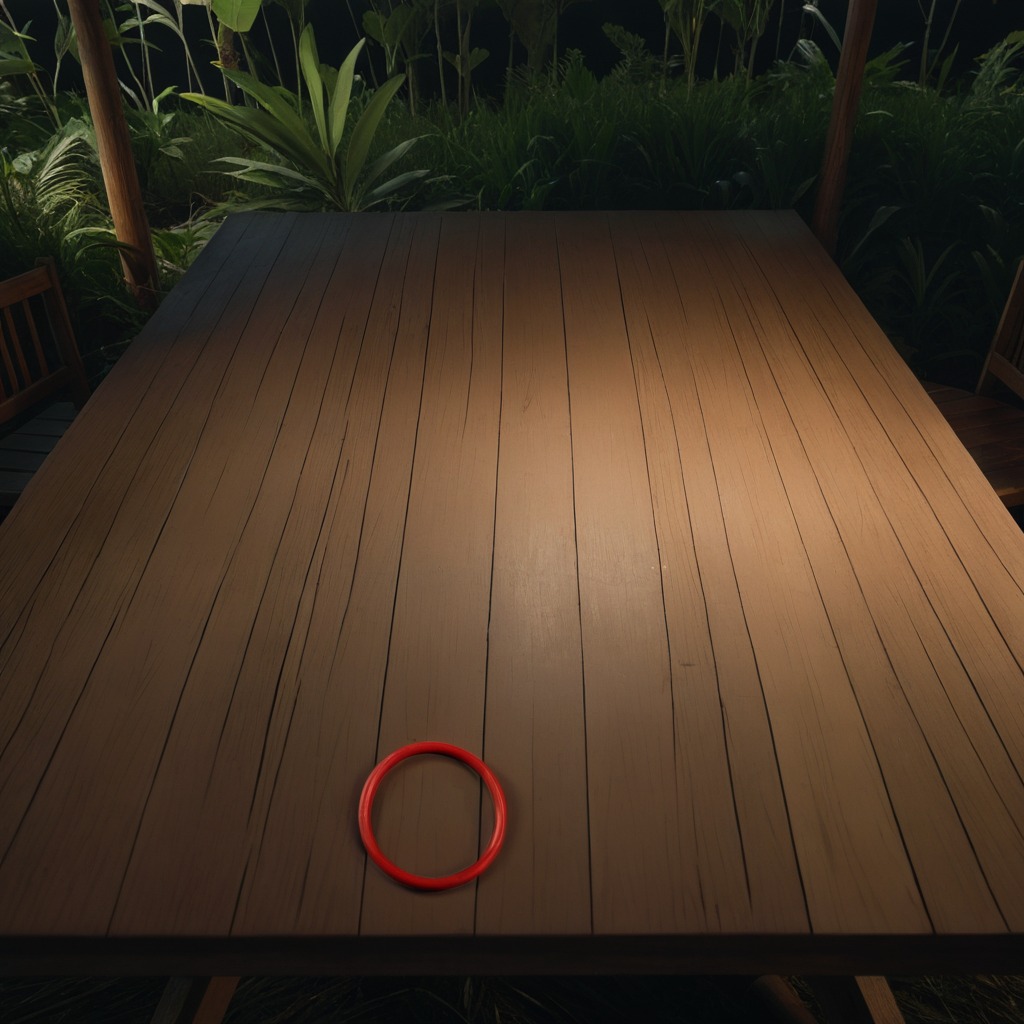
A rubber O-ring lying on a wooden table inside a jungle field workshop tent at night